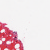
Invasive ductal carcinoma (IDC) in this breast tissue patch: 0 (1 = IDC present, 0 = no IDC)